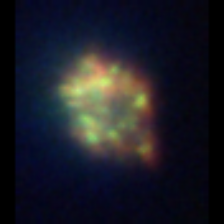
Taxon: Unknown_detritus
Group: Unknown